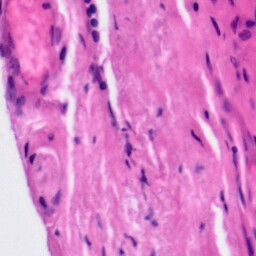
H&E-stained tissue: Tonsil